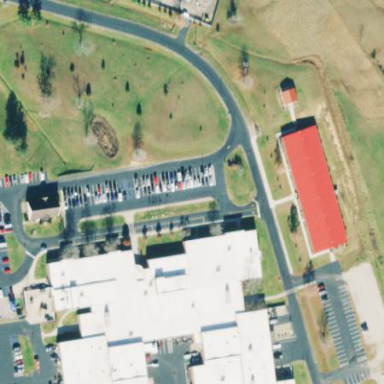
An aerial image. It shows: School.